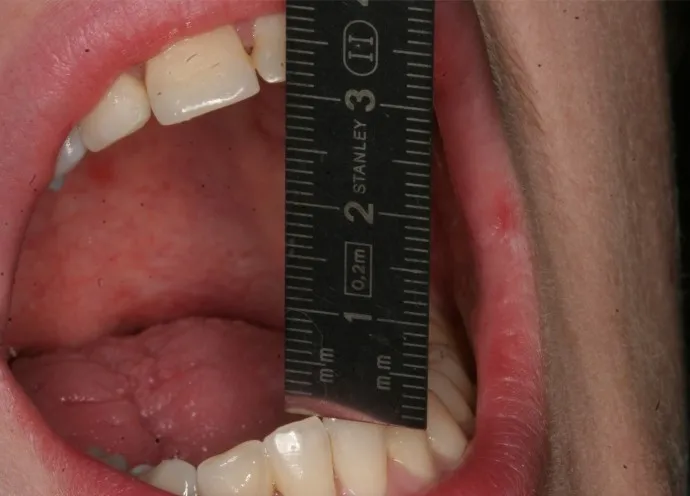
Three months postoperative maximal interincisal opening of 32 mm.
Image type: pathology (fish)